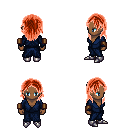
a pixel art fantasy rpg character, female body template, human, dark skin, blue robe, red pants, red long hairstyle, leather bracers, metal boots, four views (front, back, left, right), 2x2 character sprite sheet, small pixel art, hard edges, no anti-aliasing